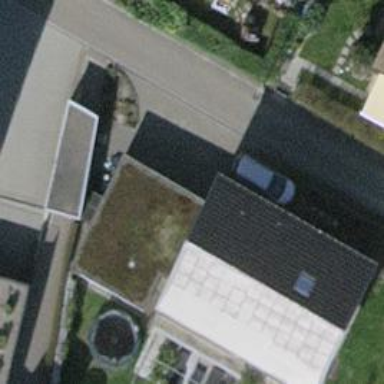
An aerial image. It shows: View of roof of building.